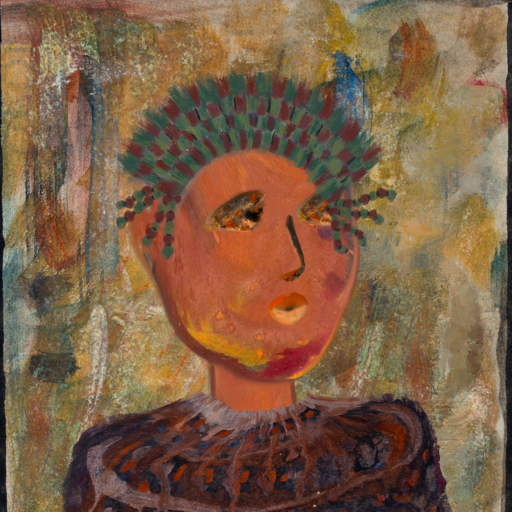
Background: Pipe, Head And Neck Side: Mother_And_Son_Son, Face Side: Gypsy_Queen, Bust: Hypocrite, Hair Side: Blank, Head Accessory: After_Raid_Crown, Second Necklace: Blank, Necklace: Blank, Baby: Blank